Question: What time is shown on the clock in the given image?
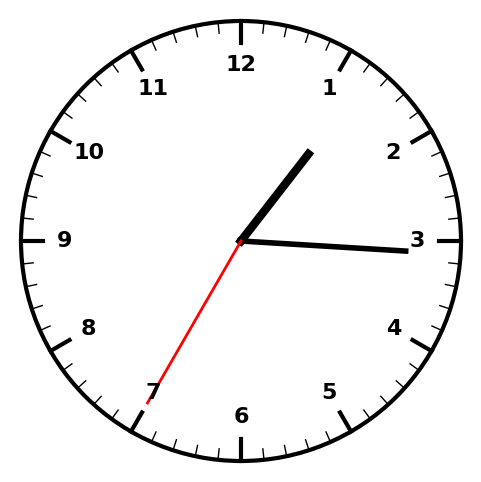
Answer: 01:15:35